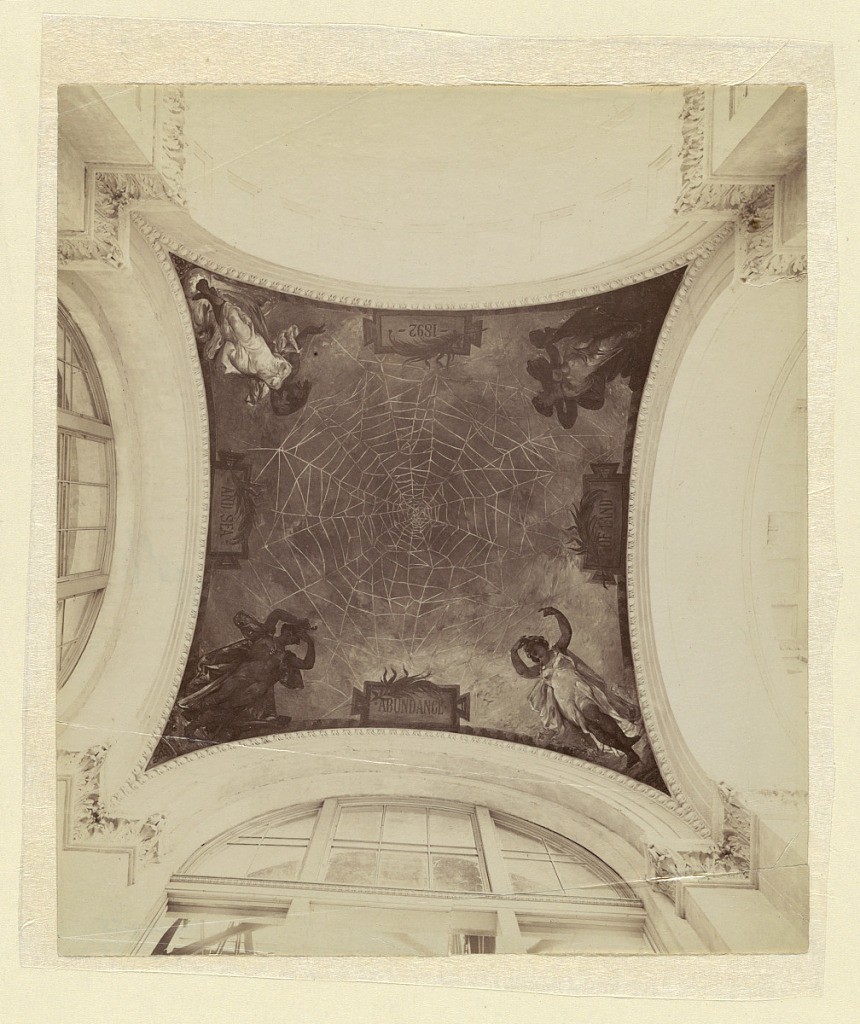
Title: Mural Decoration, Dome of the Manufactures and Liberal Arts Building, World's Columbian Exposition, Chicago
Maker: Walter Shirlaw, American, b. Scotland, 1838–1909
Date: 1892
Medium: Photograph printed on sensitized paper
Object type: Photograph
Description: In the center, a spider's web. At the four corners, standing allegorical figures representing Abundance. At four sides, tablets inscribed: ABUNDANCE, OF LAND, AND SEA, 1892.